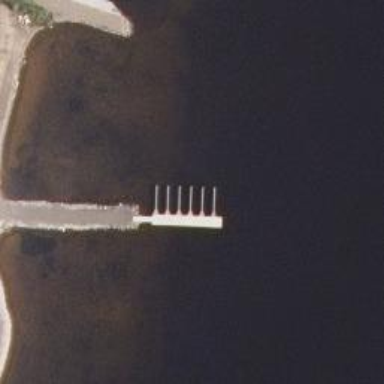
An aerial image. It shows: Man-made pier.